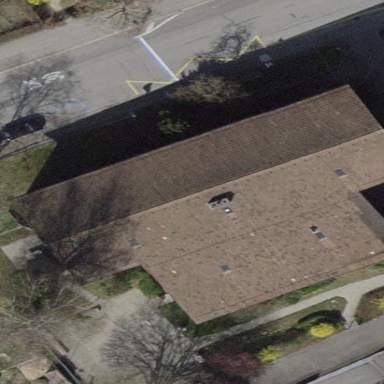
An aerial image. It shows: School building.